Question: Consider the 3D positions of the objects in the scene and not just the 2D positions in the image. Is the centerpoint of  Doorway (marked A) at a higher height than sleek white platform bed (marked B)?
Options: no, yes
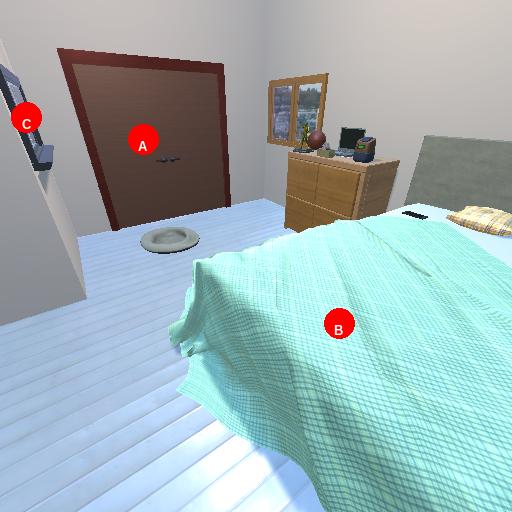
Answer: no